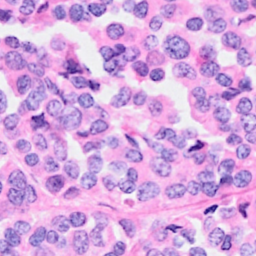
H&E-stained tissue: Breast